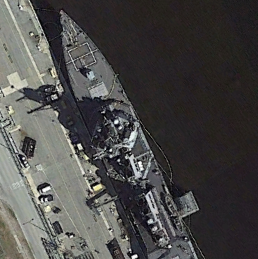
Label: destroyer